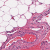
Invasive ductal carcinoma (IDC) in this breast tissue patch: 0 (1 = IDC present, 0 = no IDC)